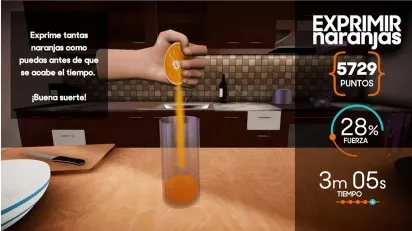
RobHand rehabilitation platform. Configuration therapies. Squeeze oranges therapy.
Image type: radiology (ultrasound)